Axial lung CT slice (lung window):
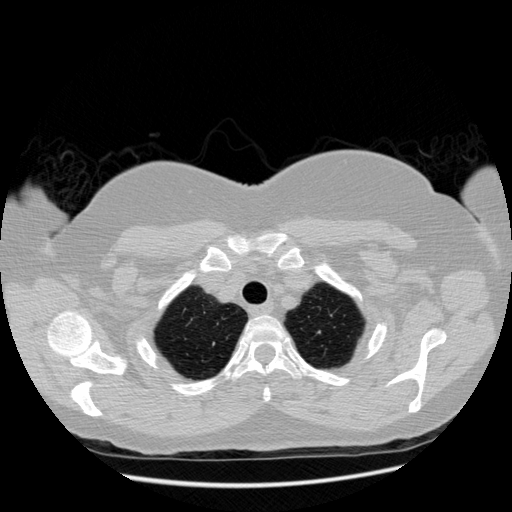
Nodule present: no